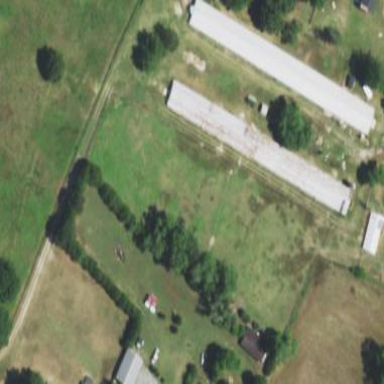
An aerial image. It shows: Poultry house building.